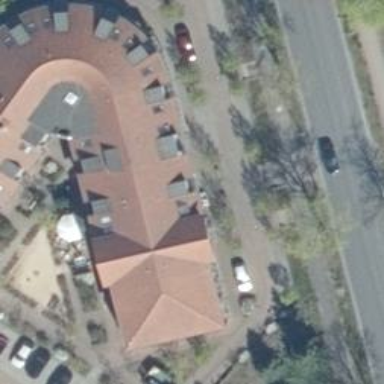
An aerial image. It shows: Cafe.